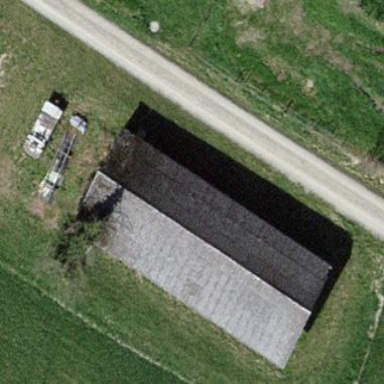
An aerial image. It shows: View of roof of building.